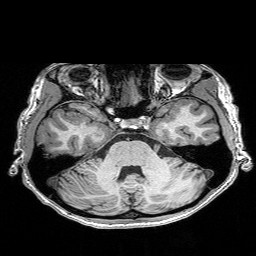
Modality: T1w
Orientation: coronal
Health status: healthy
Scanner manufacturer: siemens
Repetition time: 2.53 s
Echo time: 0.00332 s